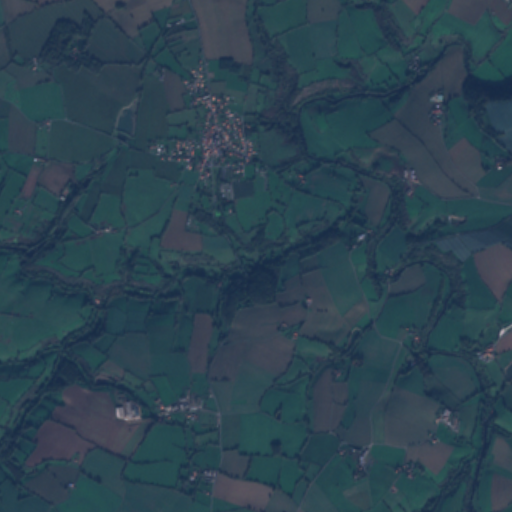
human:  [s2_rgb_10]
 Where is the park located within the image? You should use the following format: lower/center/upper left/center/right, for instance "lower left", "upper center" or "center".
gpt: The park is located in the upper center of the image.
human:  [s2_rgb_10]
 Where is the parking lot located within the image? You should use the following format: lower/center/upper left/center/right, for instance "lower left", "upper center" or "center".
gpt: The parking lot is located in the upper center of the image.
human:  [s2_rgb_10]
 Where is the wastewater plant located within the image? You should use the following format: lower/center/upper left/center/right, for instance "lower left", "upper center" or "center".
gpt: The wastewater plant is located in the center of the image.
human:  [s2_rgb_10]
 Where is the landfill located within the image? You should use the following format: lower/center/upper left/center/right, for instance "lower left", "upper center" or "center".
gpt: There is no landfill in the image.